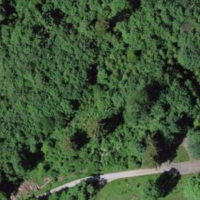
EUNIS habitat code: 41
Species observed at this site:
Lampyris noctiluca